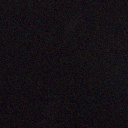
Screen state: off